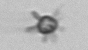
Label: Rhabdolithes